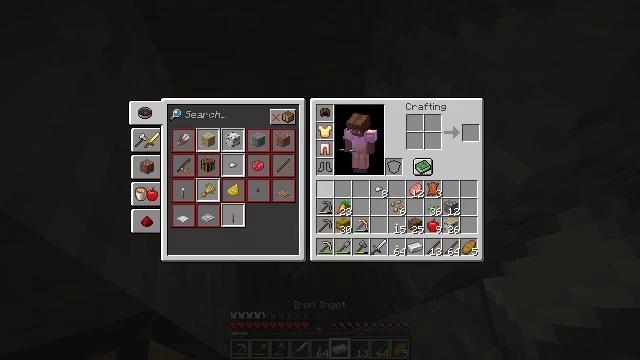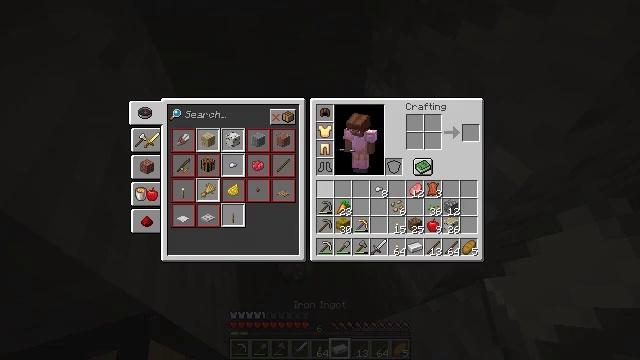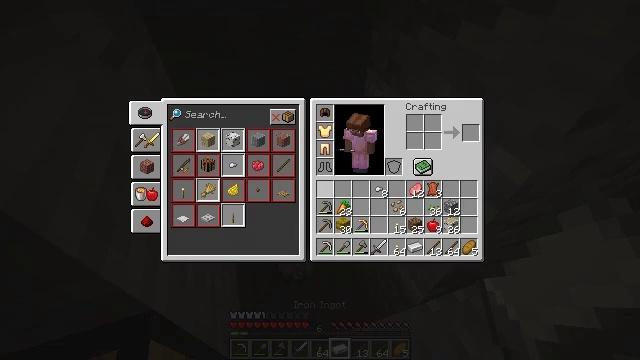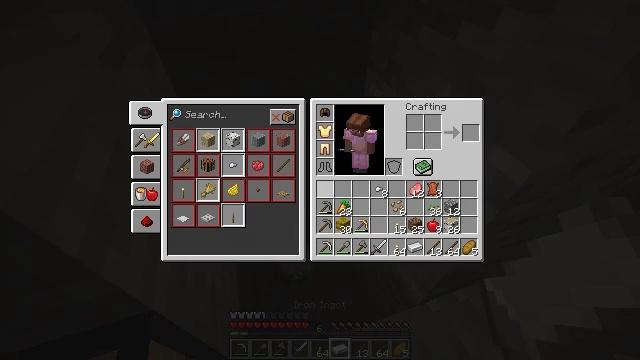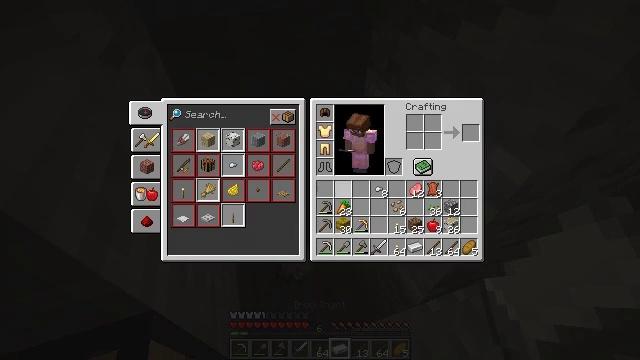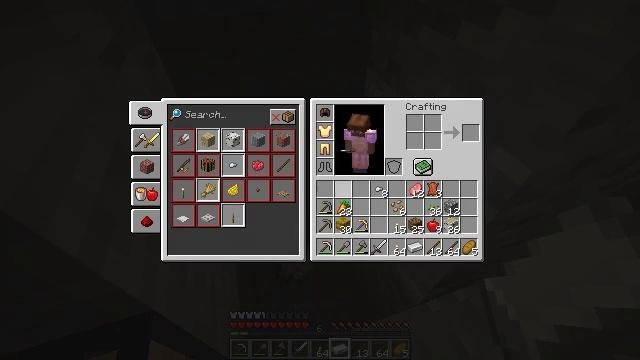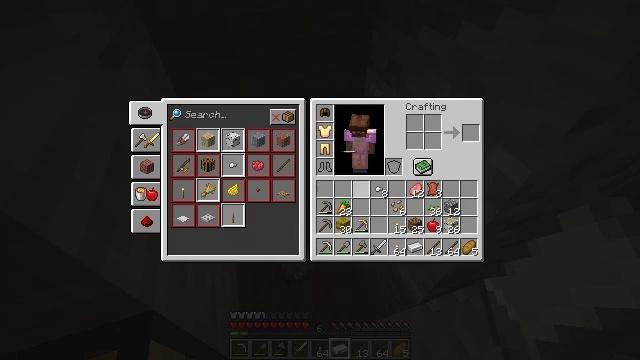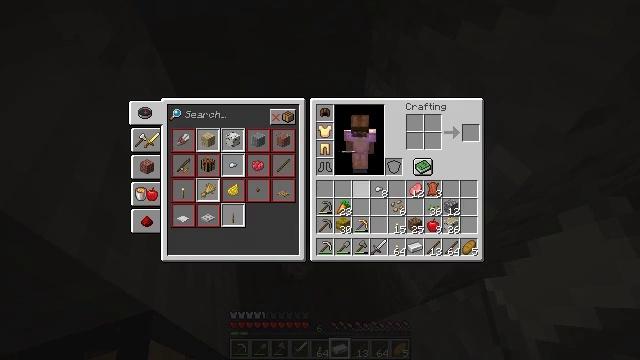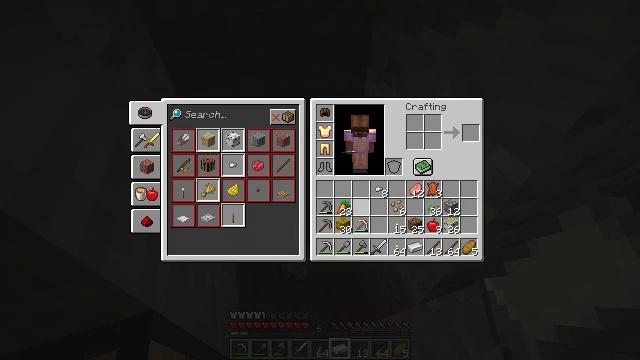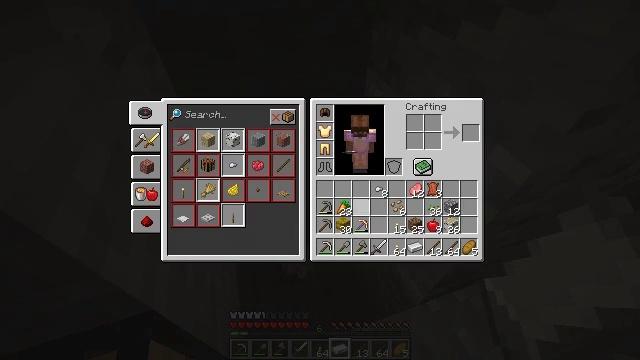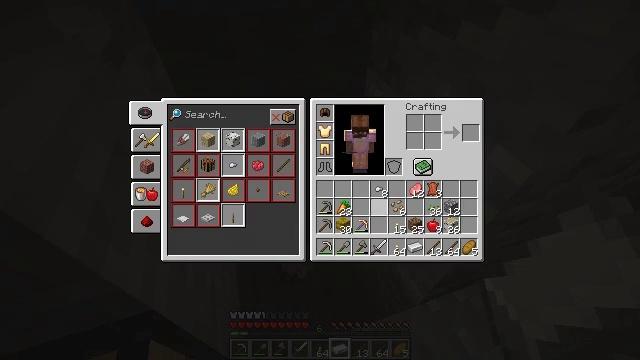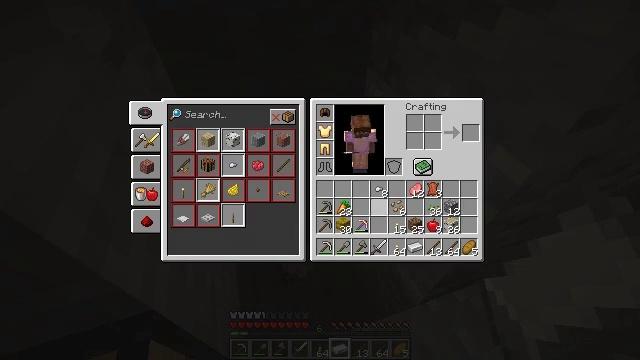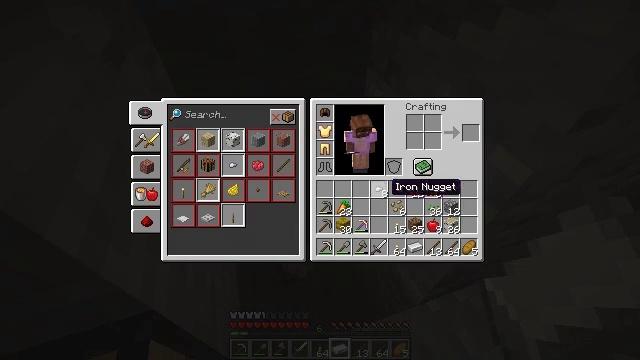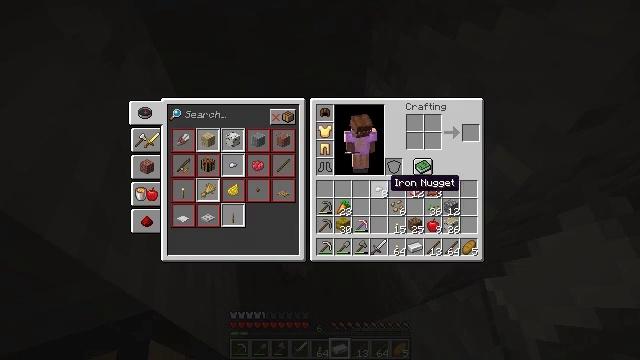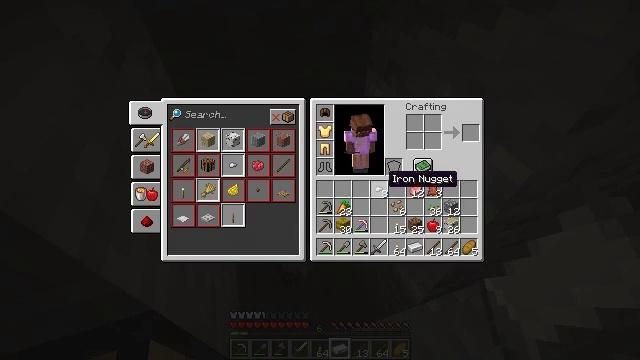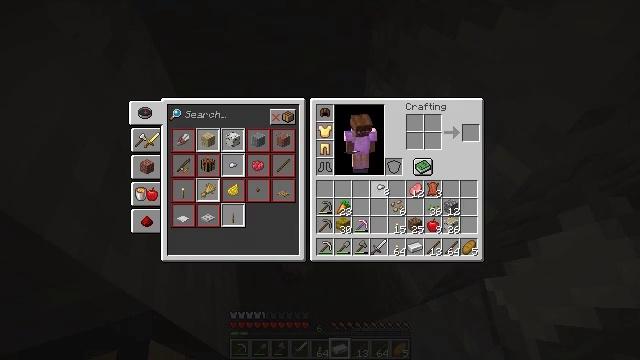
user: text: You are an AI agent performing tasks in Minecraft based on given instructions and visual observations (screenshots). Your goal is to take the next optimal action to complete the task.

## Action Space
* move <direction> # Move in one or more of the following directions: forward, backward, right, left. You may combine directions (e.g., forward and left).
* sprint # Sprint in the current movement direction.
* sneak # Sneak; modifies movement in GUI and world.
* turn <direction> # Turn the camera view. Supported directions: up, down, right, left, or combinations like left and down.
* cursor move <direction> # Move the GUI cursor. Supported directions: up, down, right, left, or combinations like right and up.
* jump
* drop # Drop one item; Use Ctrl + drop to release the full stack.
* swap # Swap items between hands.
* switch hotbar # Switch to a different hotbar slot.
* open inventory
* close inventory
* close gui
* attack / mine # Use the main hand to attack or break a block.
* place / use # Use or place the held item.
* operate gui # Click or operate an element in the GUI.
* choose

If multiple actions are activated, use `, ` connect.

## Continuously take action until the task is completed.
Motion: motion action
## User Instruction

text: Drop an iron nugget.
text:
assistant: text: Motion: open inventory
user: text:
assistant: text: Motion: no_op
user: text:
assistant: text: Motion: no_op
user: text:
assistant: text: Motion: cursor move right
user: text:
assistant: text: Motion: cursor move right
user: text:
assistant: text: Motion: cursor move right
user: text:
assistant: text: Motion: no_op
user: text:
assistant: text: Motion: no_op
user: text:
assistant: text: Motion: no_op
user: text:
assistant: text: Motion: cursor move right
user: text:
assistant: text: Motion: cursor move right
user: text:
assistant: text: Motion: no_op
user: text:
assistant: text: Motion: no_op
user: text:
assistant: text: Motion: no_op
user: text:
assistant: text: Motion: operate gui
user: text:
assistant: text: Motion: operate gui
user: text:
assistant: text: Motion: cursor move right, operate gui
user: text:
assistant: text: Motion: cursor move right and up
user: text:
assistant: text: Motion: cursor move right and up
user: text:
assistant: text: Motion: cursor move right and up
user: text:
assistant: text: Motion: operate gui
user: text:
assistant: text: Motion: operate gui
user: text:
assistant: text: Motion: operate gui
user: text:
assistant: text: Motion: no_op
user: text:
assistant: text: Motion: no_op
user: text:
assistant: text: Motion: no_op
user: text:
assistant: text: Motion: no_op
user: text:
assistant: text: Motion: no_op
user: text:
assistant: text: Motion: no_op